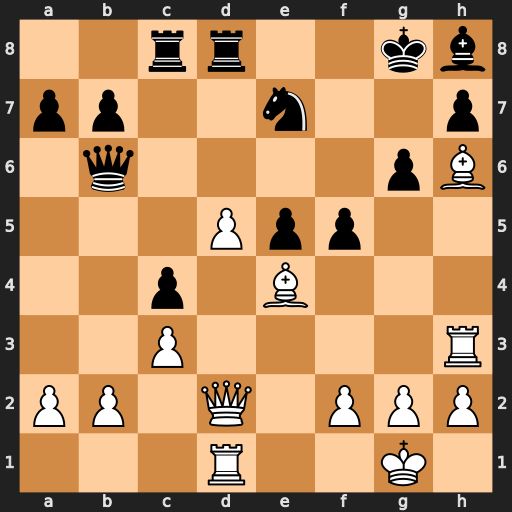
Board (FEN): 2rr2kb/pp2n2p/1q4pB/3Ppp2/2p1B3/2P4R/PP1Q1PPP/3R2K1
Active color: w
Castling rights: -
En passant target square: -
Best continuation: d6 fxe4 Bg5 Rxd6 Qxd6 Qxd6 Rxd6